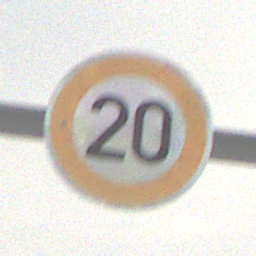
Verkehrszeichen: Geschwindigkeit20
Umgebung: Outdoor, Nature
Tageszeit: MorningAfternoon
Wetter: Overcast
Licht: Natural
Jahreszeit: Winter
Kontrast: LowContrast